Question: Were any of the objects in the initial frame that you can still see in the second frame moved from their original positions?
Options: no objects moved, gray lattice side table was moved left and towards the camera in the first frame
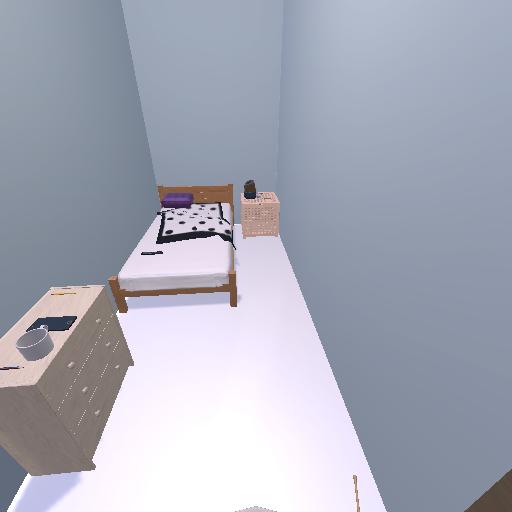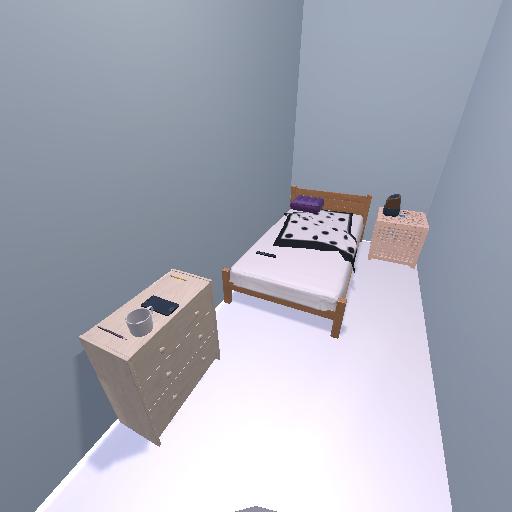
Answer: no objects moved